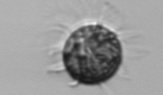
Label: Ciliophora